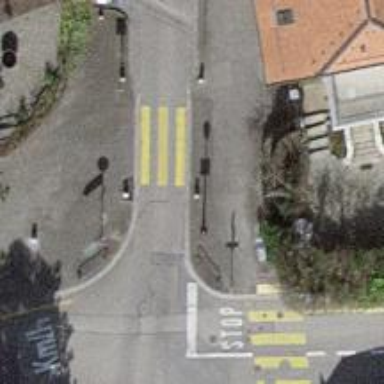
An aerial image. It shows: Zebra crossing on the road.